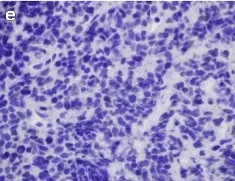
E; P63 tumor stain.
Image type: pathology (immunostaining)